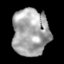
Tissue: lung
Cell type: T cells
Senescence score: 0.2426
Nuclear area (px): 1671
Mean DAPI intensity: 164.999